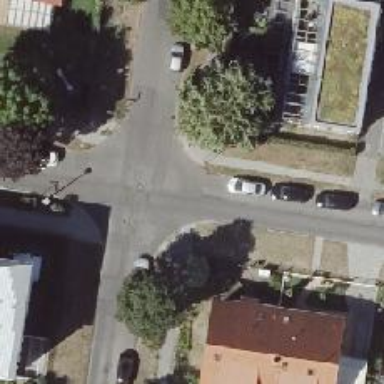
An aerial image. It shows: Uncontrolled road crossing.